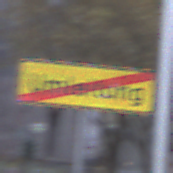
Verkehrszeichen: EndeDerUmleitungsankuendigung
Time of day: SunriseSunset
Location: Outdoor (Urban)
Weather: PartlyCloudy
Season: NotSpecified
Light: Natural